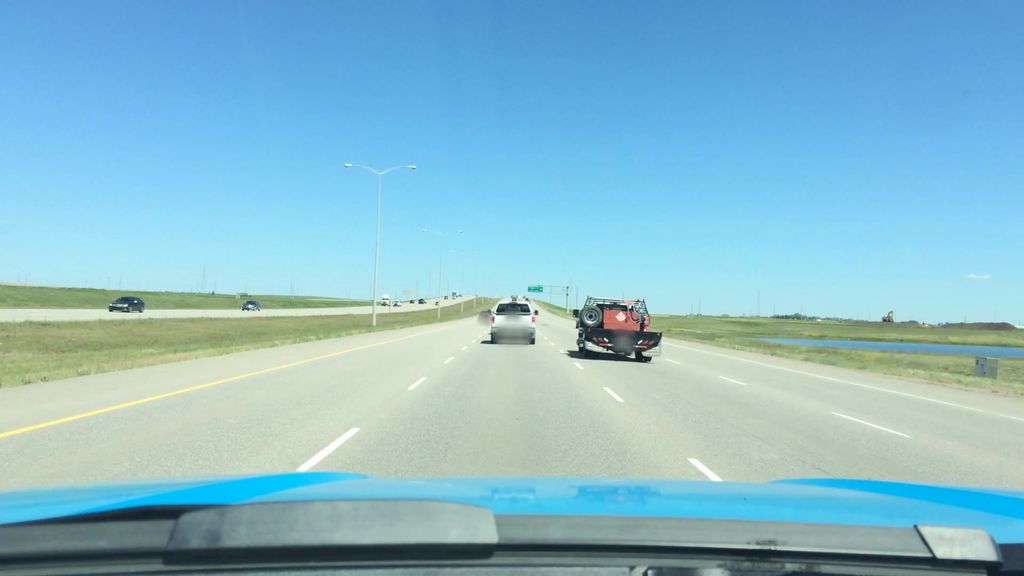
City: calgary